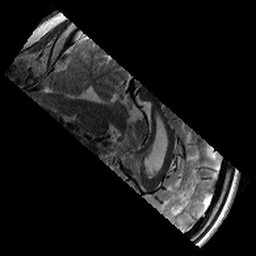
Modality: T2w
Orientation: sagittal
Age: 12
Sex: male
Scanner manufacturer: siemens
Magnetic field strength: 3 T
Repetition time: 9.23 s
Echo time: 0.067 s